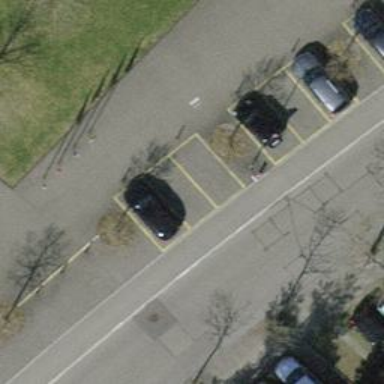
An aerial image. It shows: Bollard barrier.